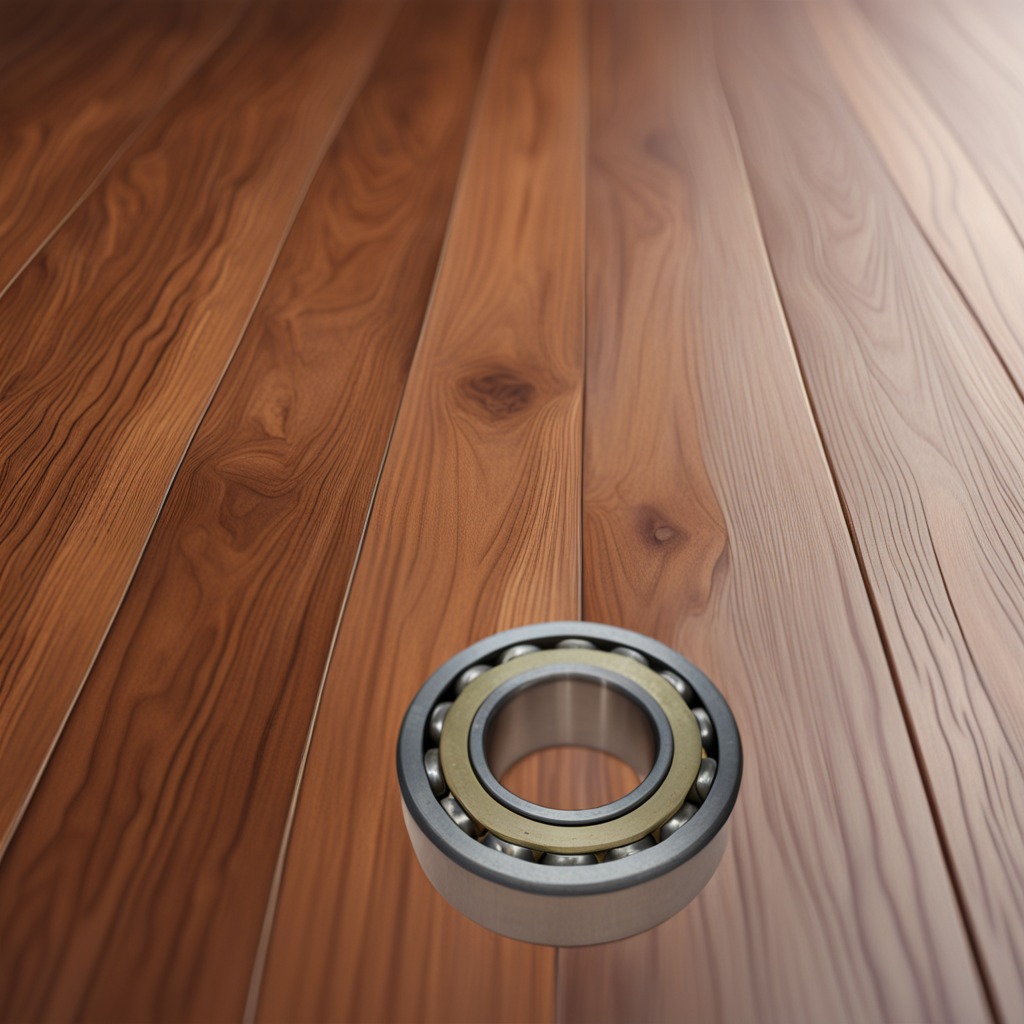
A metal ball bearing is lying on the wooden table in a carpentry studio.